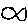
Label: fish